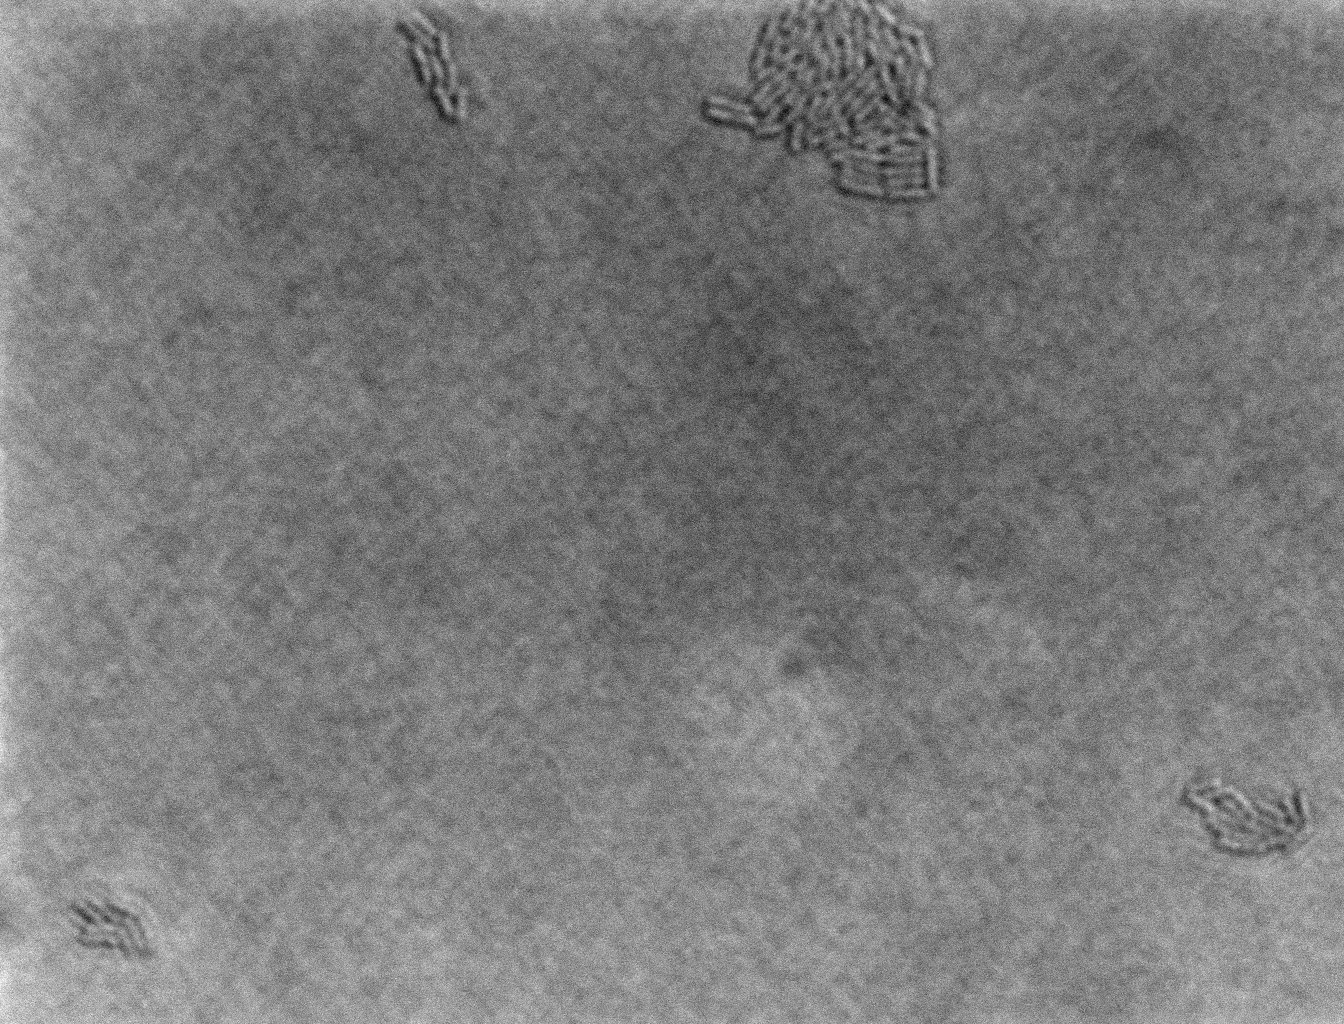
Brightfield microscopy, 60x objective, 3 h incubation